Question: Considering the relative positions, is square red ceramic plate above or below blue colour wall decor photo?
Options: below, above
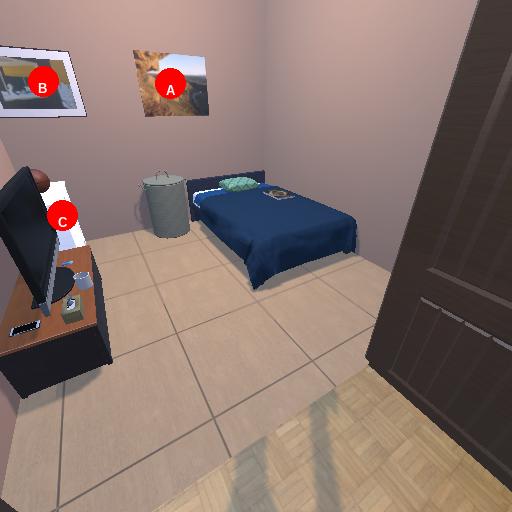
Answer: below